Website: walmart
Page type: account-selection
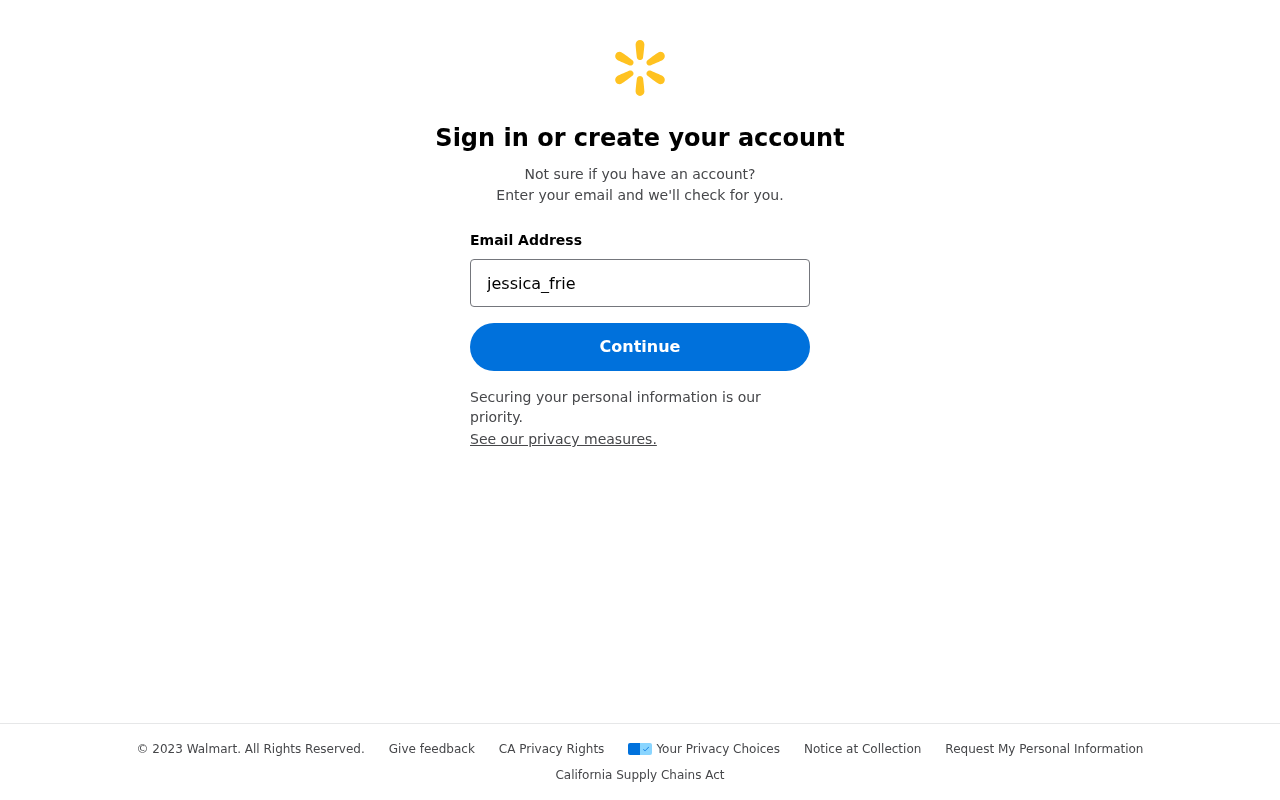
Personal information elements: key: PII_EMAIL
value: jessica_friedman@hotmail.com